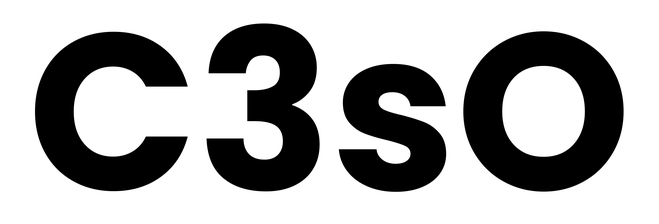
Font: Poppins-Bold